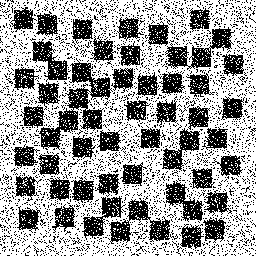
Squares: 58
Triangles: 0
Stars: 0
Total shapes: 58